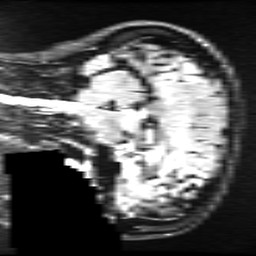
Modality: FLAIR
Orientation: sagittal
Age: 30
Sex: female
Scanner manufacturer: ge
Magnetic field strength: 3 T
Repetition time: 11 s
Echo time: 0.1497 s